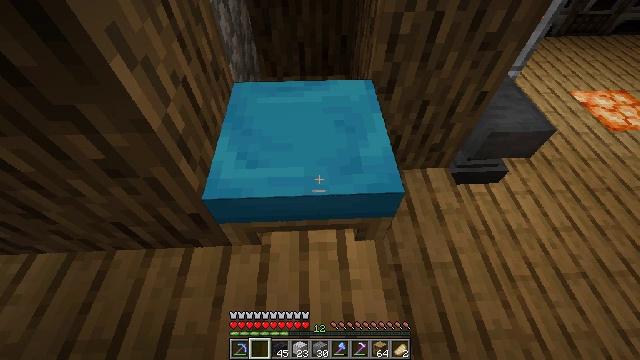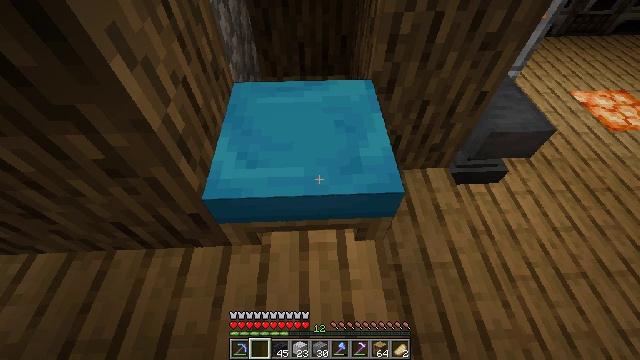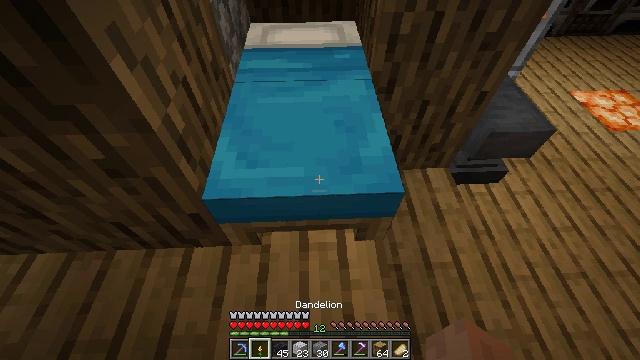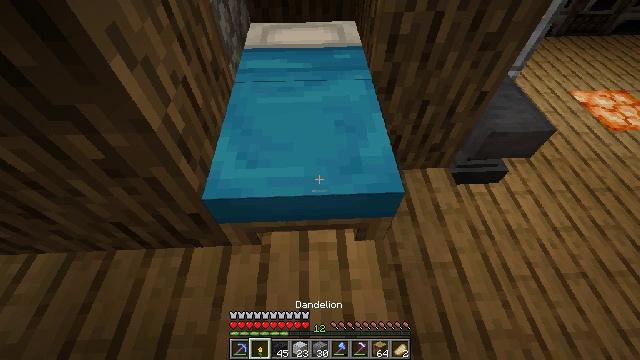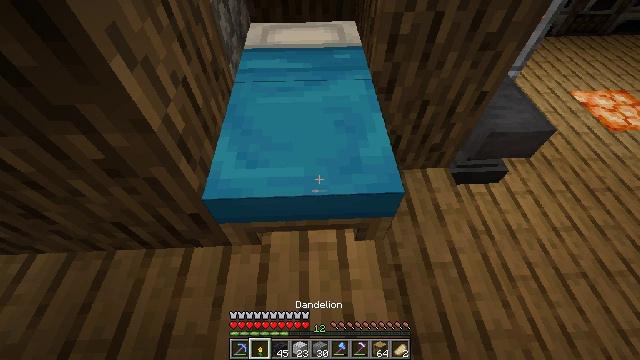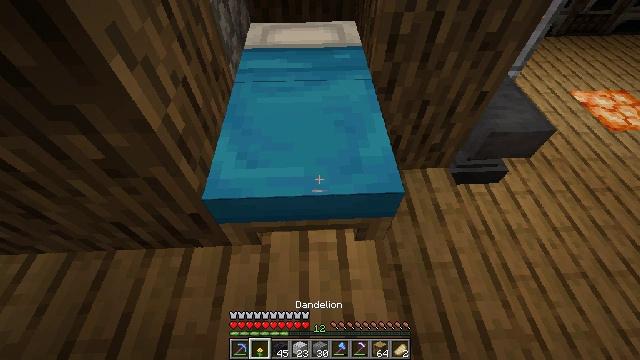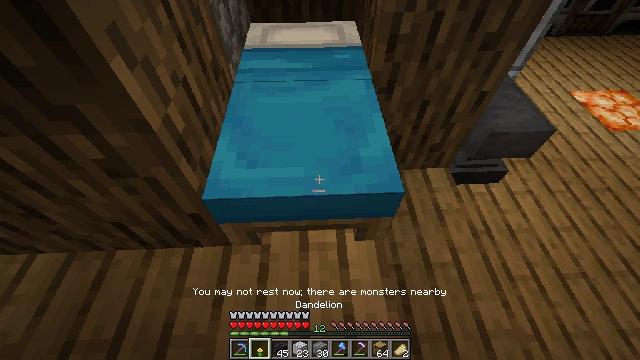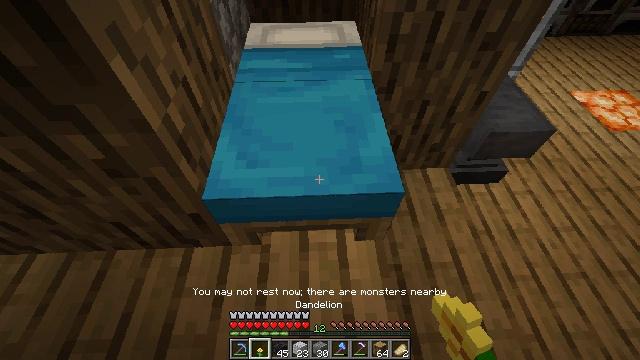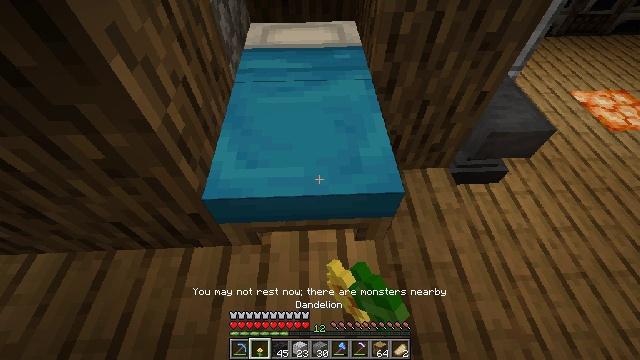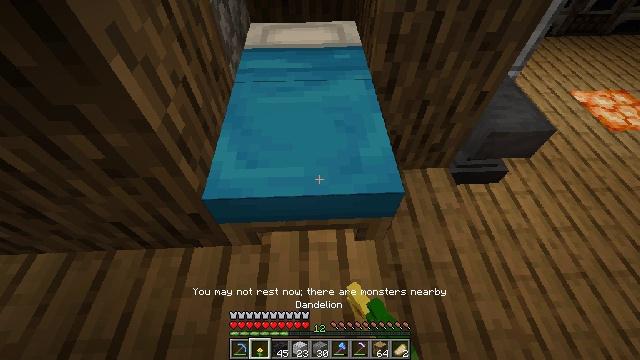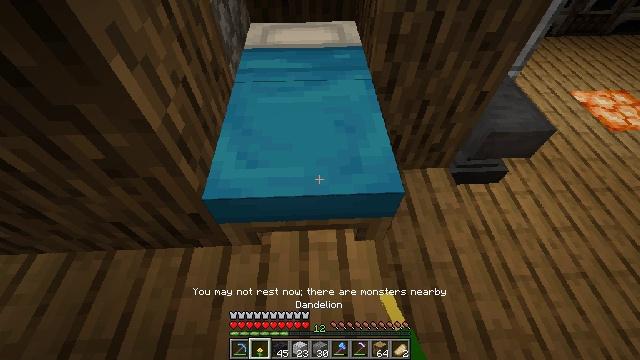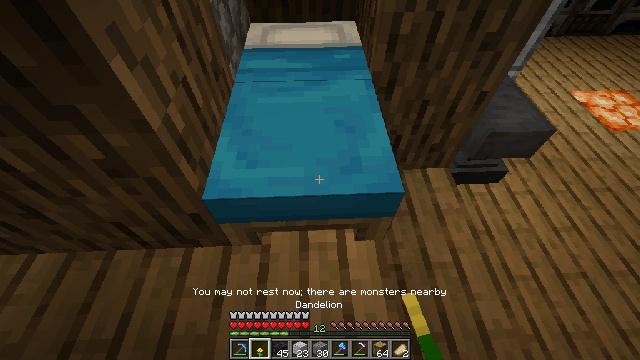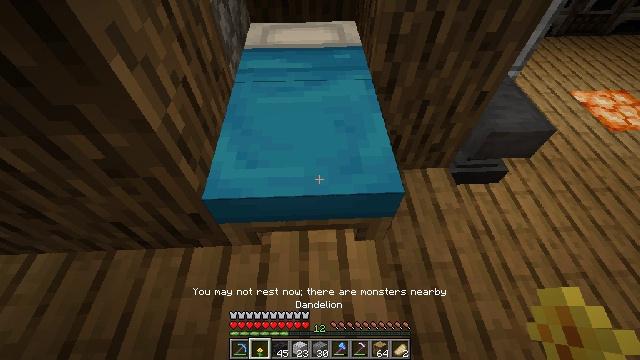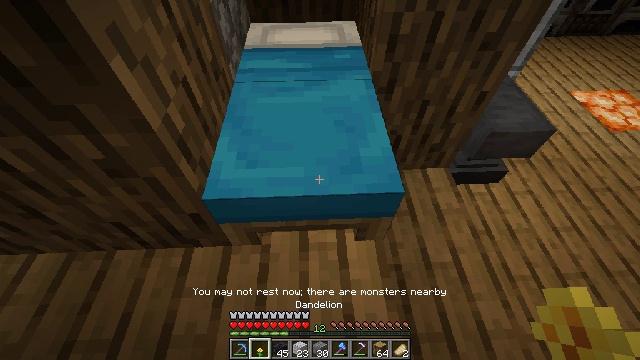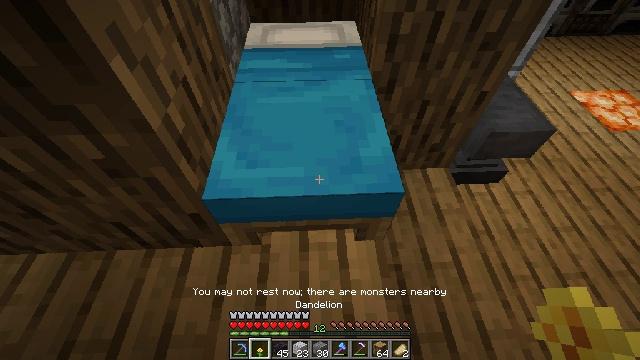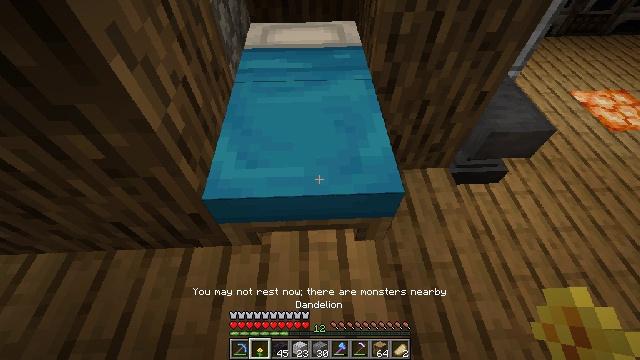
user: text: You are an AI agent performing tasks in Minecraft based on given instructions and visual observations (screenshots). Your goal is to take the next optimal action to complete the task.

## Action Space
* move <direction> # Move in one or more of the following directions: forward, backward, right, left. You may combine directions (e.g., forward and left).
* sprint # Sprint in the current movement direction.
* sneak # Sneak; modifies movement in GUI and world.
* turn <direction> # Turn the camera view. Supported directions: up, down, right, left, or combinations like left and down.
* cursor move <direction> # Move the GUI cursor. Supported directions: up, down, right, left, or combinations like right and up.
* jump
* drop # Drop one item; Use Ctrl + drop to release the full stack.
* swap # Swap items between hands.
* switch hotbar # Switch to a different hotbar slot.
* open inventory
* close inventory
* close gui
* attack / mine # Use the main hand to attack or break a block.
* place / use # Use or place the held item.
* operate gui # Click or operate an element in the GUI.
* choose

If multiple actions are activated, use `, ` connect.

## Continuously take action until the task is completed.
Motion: motion action
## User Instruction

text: Remove the light blue bed with left click.
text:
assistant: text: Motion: use / place
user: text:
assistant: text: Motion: use / place
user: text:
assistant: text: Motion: use / place
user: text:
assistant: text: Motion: no_op
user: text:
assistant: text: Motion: no_op
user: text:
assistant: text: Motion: no_op
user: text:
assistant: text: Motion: no_op
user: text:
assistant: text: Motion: no_op
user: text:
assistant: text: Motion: no_op
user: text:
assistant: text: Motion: no_op
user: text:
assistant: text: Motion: no_op
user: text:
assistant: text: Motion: no_op
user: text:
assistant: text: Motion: no_op
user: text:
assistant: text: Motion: no_op
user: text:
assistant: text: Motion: no_op
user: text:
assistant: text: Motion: no_op
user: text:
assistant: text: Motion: turn right and up
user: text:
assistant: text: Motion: turn right and up
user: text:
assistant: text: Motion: move forward, turn right and up
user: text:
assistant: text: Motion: move forward, turn right and up
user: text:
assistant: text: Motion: no_op
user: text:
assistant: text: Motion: move forward
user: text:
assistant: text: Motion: move forward
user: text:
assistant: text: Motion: move forward
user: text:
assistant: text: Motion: move forward
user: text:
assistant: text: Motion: move forward
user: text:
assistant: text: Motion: move forward
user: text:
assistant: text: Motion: no_op
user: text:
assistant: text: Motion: move left, turn left
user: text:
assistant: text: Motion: move left, turn left